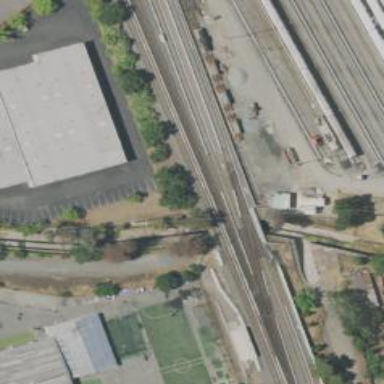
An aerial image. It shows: Bridge over electrified rail yard.